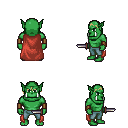
a pixel art fantasy rpg character, male body template, orc, green skin, maroon cape, teal pants, plain hairstyle, leather bracers, dagger, four views (front, back, left, right), 2x2 character sprite sheet, small pixel art, hard edges, no anti-aliasing